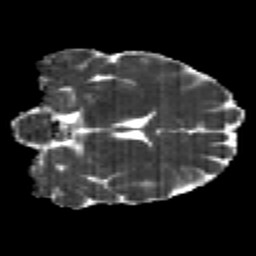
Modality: MD
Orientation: coronal
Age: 27
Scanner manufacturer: siemens
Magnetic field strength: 3 T
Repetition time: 2.2 s
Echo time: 0.084 s